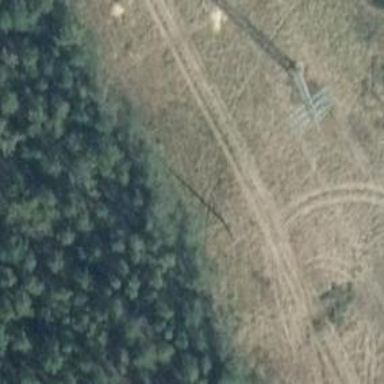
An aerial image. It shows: Minor power line.